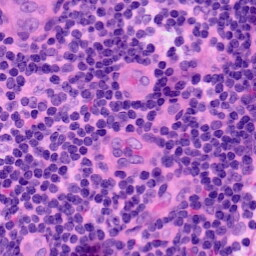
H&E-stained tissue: LymphNode